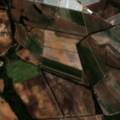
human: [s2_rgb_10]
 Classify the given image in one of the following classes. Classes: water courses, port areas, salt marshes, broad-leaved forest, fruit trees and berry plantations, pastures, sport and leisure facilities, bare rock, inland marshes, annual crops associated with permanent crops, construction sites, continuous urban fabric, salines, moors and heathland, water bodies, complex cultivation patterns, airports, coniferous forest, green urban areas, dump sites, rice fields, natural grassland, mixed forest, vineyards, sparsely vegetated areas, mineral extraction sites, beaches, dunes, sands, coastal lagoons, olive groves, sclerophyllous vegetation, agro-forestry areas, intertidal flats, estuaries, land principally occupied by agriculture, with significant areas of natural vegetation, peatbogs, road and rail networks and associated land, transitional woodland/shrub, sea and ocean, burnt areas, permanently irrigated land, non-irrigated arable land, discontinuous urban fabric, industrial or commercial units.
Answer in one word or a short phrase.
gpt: non-irrigated arable land, permanently irrigated land, land principally occupied by agriculture, with significant areas of natural vegetation